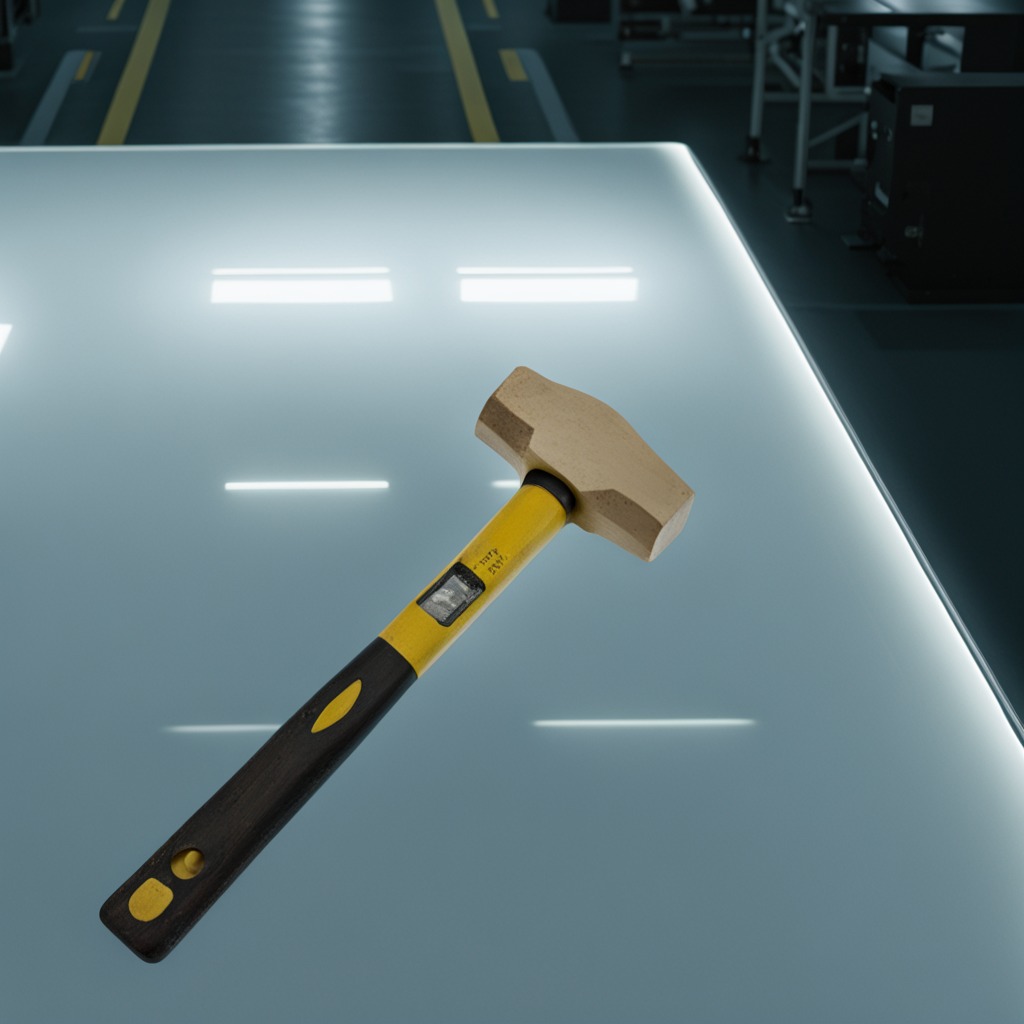
A hammer is lying on a high-gloss table in a ship maintenance bay industrial lighting.